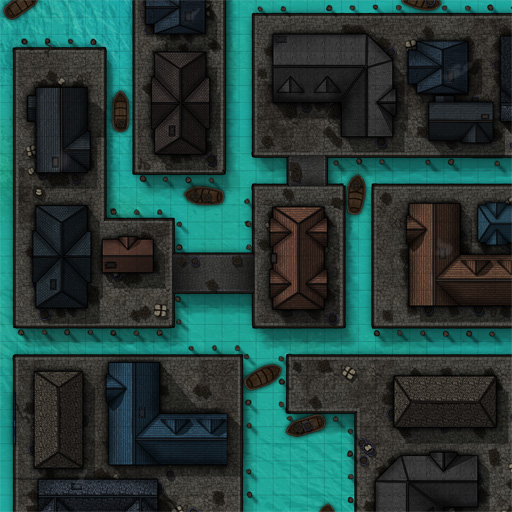
A D&D Grid Map village connected by bridges with boats background water (Canal City Map)